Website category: university
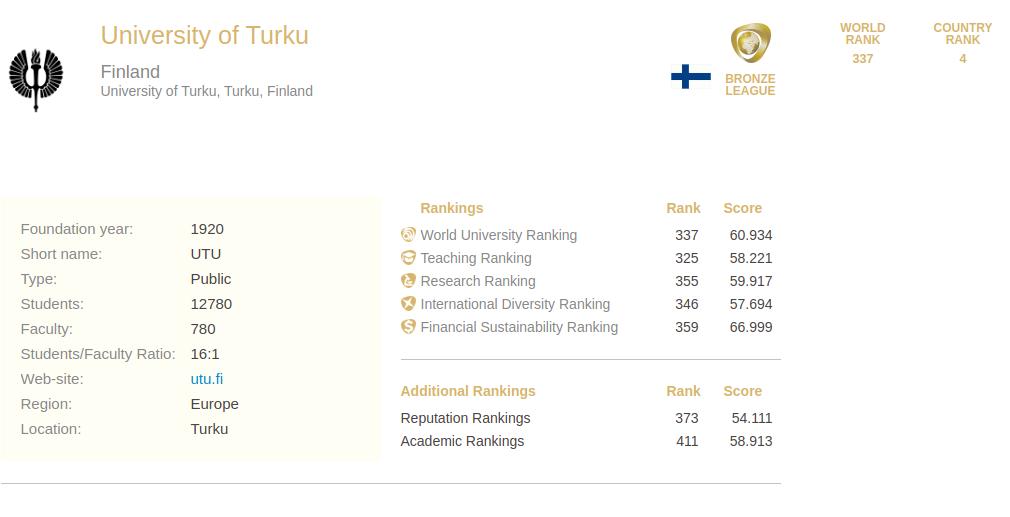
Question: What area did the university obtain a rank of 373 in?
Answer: Reputation Rankings

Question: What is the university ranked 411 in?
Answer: Academic Rankings

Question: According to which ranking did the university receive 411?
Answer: Academic Rankings

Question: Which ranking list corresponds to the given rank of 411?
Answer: Academic Rankings

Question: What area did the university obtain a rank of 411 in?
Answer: Academic Rankings

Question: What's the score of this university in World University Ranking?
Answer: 60.934

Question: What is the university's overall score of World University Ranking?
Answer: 60.934

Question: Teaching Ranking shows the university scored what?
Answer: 58.221

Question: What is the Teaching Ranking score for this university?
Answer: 58.221

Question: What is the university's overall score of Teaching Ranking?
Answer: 58.221

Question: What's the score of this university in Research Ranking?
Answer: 59.917

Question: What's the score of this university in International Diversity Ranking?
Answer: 57.694

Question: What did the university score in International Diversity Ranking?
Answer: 57.694

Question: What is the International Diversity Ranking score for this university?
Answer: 57.694

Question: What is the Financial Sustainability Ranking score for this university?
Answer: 66.999

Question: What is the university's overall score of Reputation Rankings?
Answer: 54.111

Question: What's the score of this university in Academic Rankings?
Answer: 58.913

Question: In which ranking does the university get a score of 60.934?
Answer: World University Ranking

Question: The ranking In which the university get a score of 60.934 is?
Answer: World University Ranking

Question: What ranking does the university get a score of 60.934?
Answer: World University Ranking

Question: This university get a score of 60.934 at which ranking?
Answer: World University Ranking

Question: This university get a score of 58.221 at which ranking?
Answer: Teaching Ranking

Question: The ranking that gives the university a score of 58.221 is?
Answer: Teaching Ranking

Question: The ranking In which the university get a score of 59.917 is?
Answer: Research Ranking

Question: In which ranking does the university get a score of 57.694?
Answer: International Diversity Ranking

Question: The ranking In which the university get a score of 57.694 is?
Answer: International Diversity Ranking

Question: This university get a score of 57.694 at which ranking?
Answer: International Diversity Ranking

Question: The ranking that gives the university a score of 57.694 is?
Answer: International Diversity Ranking

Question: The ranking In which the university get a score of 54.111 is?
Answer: Reputation Rankings

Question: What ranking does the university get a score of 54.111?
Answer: Reputation Rankings

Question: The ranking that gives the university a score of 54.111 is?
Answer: Reputation Rankings

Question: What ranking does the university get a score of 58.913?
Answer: Academic Rankings

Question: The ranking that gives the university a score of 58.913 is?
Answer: Academic Rankings